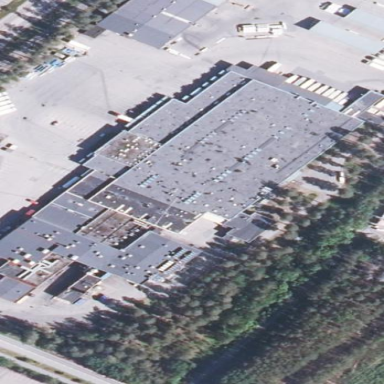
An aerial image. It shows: Industrial factory building.